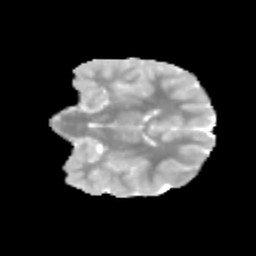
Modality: MD
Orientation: coronal
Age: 10
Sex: female
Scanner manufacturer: siemens
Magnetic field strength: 3 T
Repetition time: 3.8 s
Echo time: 0.07 s